Interaction volume radius: 5 \u00c5
Interaction volume height: 25 \u00c5
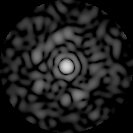
Disorder parameter: 0.8408